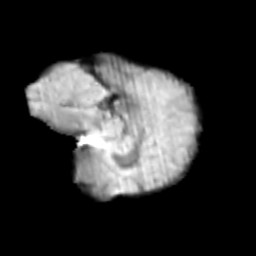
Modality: T2w
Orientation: sagittal
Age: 13
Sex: female
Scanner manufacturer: siemens
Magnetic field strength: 3 T
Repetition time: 3.8 s
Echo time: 0.07 s